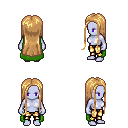
a pixel art fantasy rpg character, female body template, dark elf, purple skin, green cape, gold greaves, light blonde extra-long hairstyle, four views (front, back, left, right), 2x2 character sprite sheet, small pixel art, hard edges, no anti-aliasing